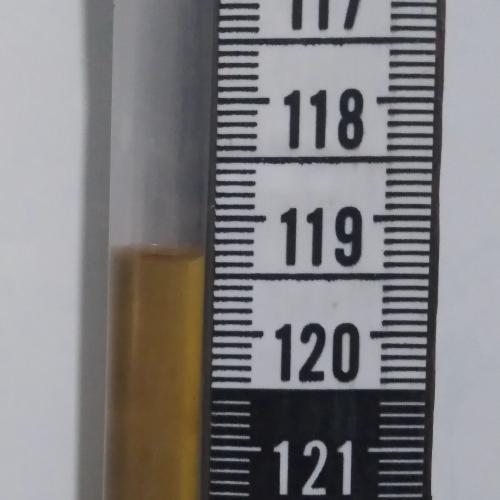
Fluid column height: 119.3 cm